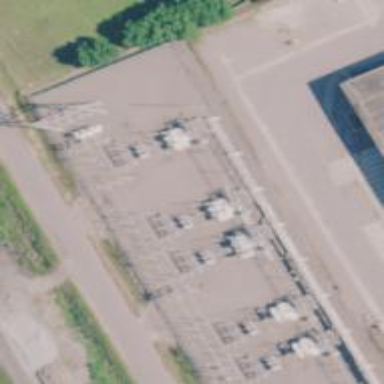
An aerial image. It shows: Switch used for power control.